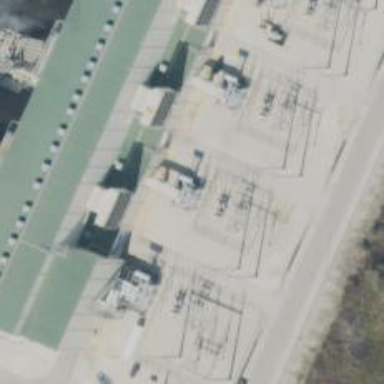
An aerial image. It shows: Gas-powered generator. It is gas turbine type generator.